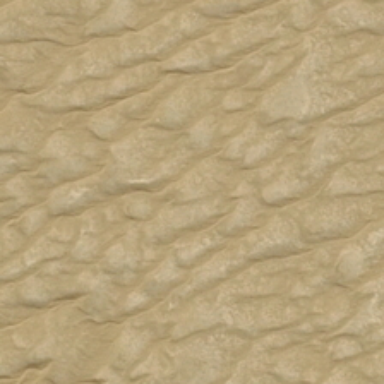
The land is a vast desert and very dry .